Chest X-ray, AP view. Patient: 21 years old, sex F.
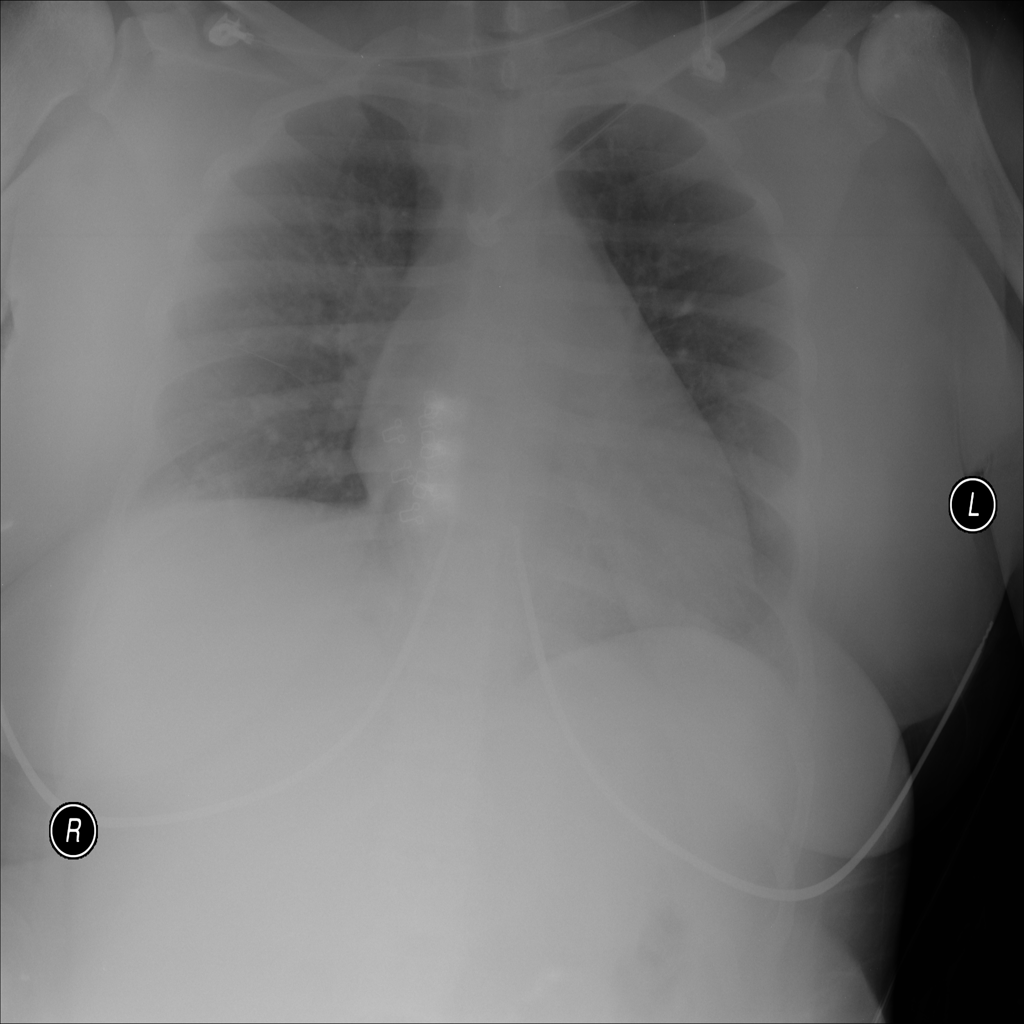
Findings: No Finding